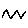
Label: zigzag